Field crop: tomato
Growth stage: 2
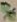
Species: solanum